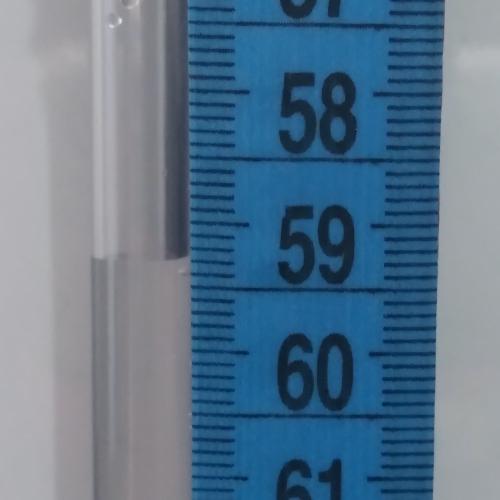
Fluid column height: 59.3 cm